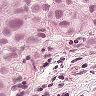
Metastatic tissue present: yes